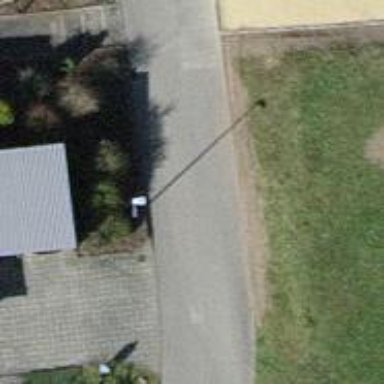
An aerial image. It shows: Support pole.